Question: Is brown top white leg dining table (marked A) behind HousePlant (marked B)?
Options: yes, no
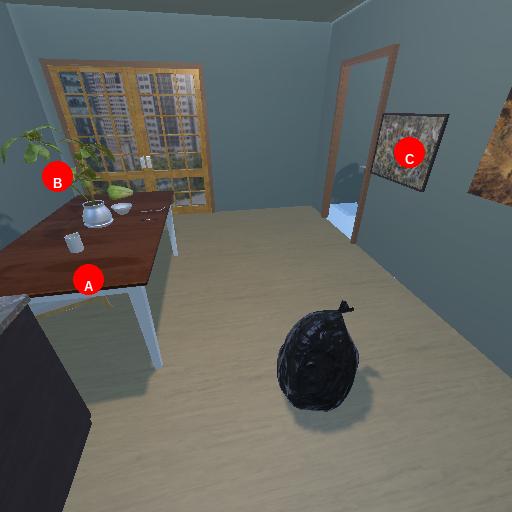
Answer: yes